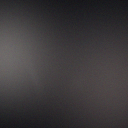
Screen state: off